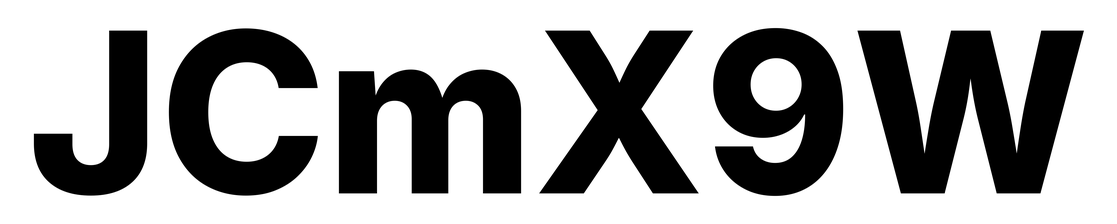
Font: Inter_ExtraBold